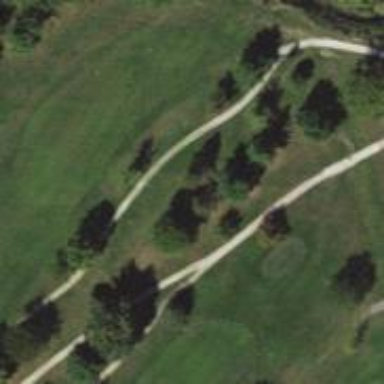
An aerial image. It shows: Service road used as golf cart path.